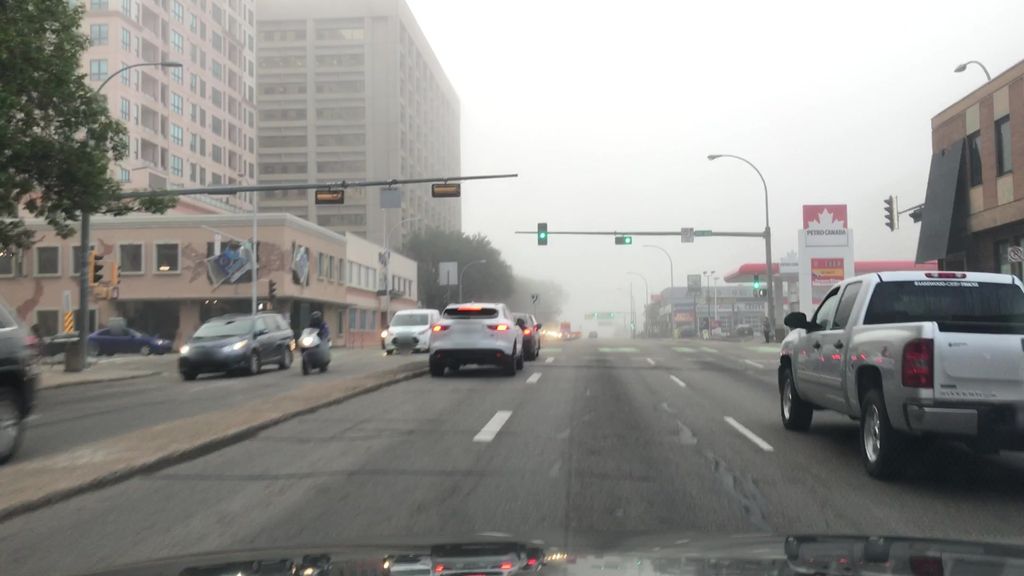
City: edmonton